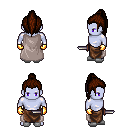
a pixel art fantasy rpg character, male body template, dark elf, purple skin, gray cape, robe skirt, brown long topknot hairstyle, gold gloves, white slippers, dagger, four views (front, back, left, right), 2x2 character sprite sheet, small pixel art, hard edges, no anti-aliasing